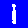
Digit: 1